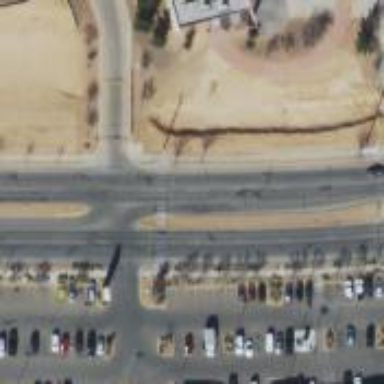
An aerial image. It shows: Asphalt footway with uncontrolled zebra crossing.